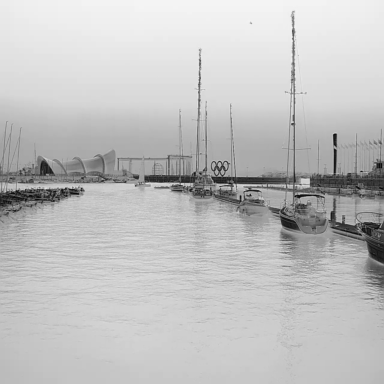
There are nine sailboats in the infrared image.